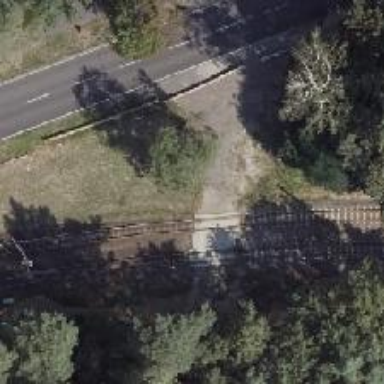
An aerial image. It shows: Tram crossing on the railway.